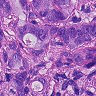
Metastatic tissue present: yes